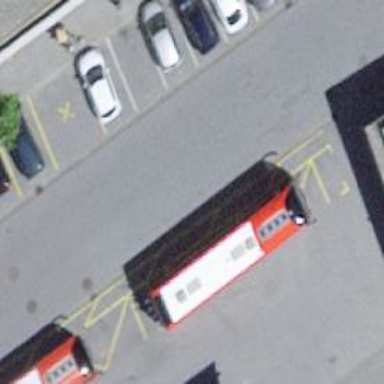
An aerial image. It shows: Bus stop with sheltered platform for public transport.